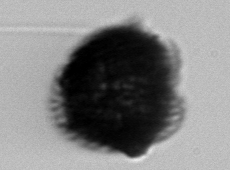
Label: Gonyaulax